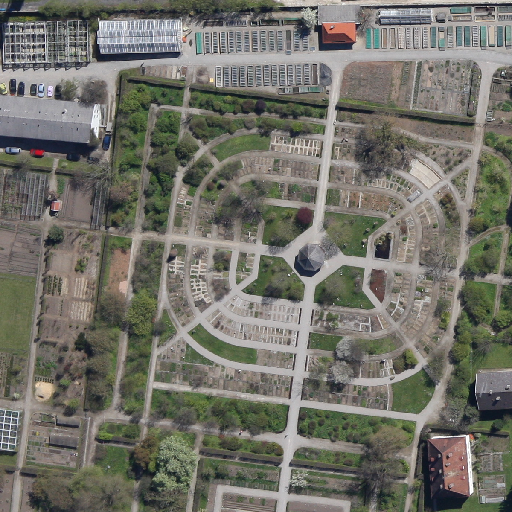
Referring expression: paved road